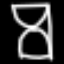
Label: hourglass